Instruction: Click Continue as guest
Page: checkout
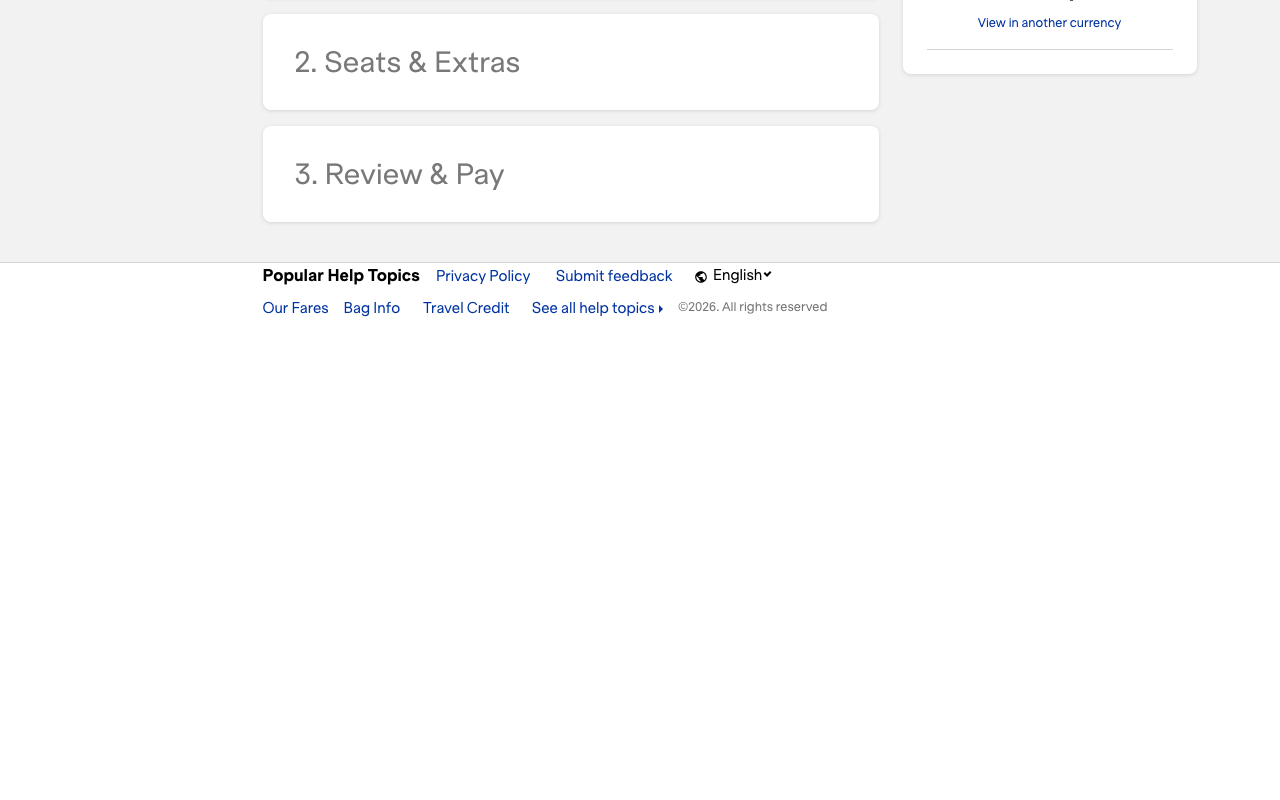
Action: click